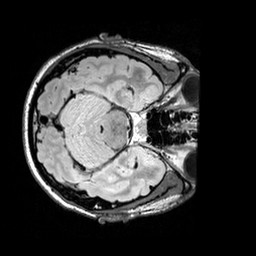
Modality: FLAIR
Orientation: axial
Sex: male
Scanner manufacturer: siemens
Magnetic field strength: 3 T
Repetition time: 5 s
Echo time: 0.395 s